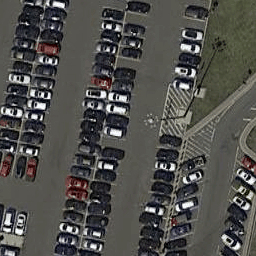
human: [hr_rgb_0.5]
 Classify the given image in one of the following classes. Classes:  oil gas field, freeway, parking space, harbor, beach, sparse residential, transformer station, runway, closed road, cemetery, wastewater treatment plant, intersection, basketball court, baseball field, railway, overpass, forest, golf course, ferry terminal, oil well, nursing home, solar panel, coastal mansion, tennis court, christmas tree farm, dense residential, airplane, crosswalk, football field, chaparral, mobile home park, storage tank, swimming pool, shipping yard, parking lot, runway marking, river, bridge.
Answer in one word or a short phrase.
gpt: parking lot